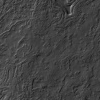
Atmospheric dust classification: not_dusty